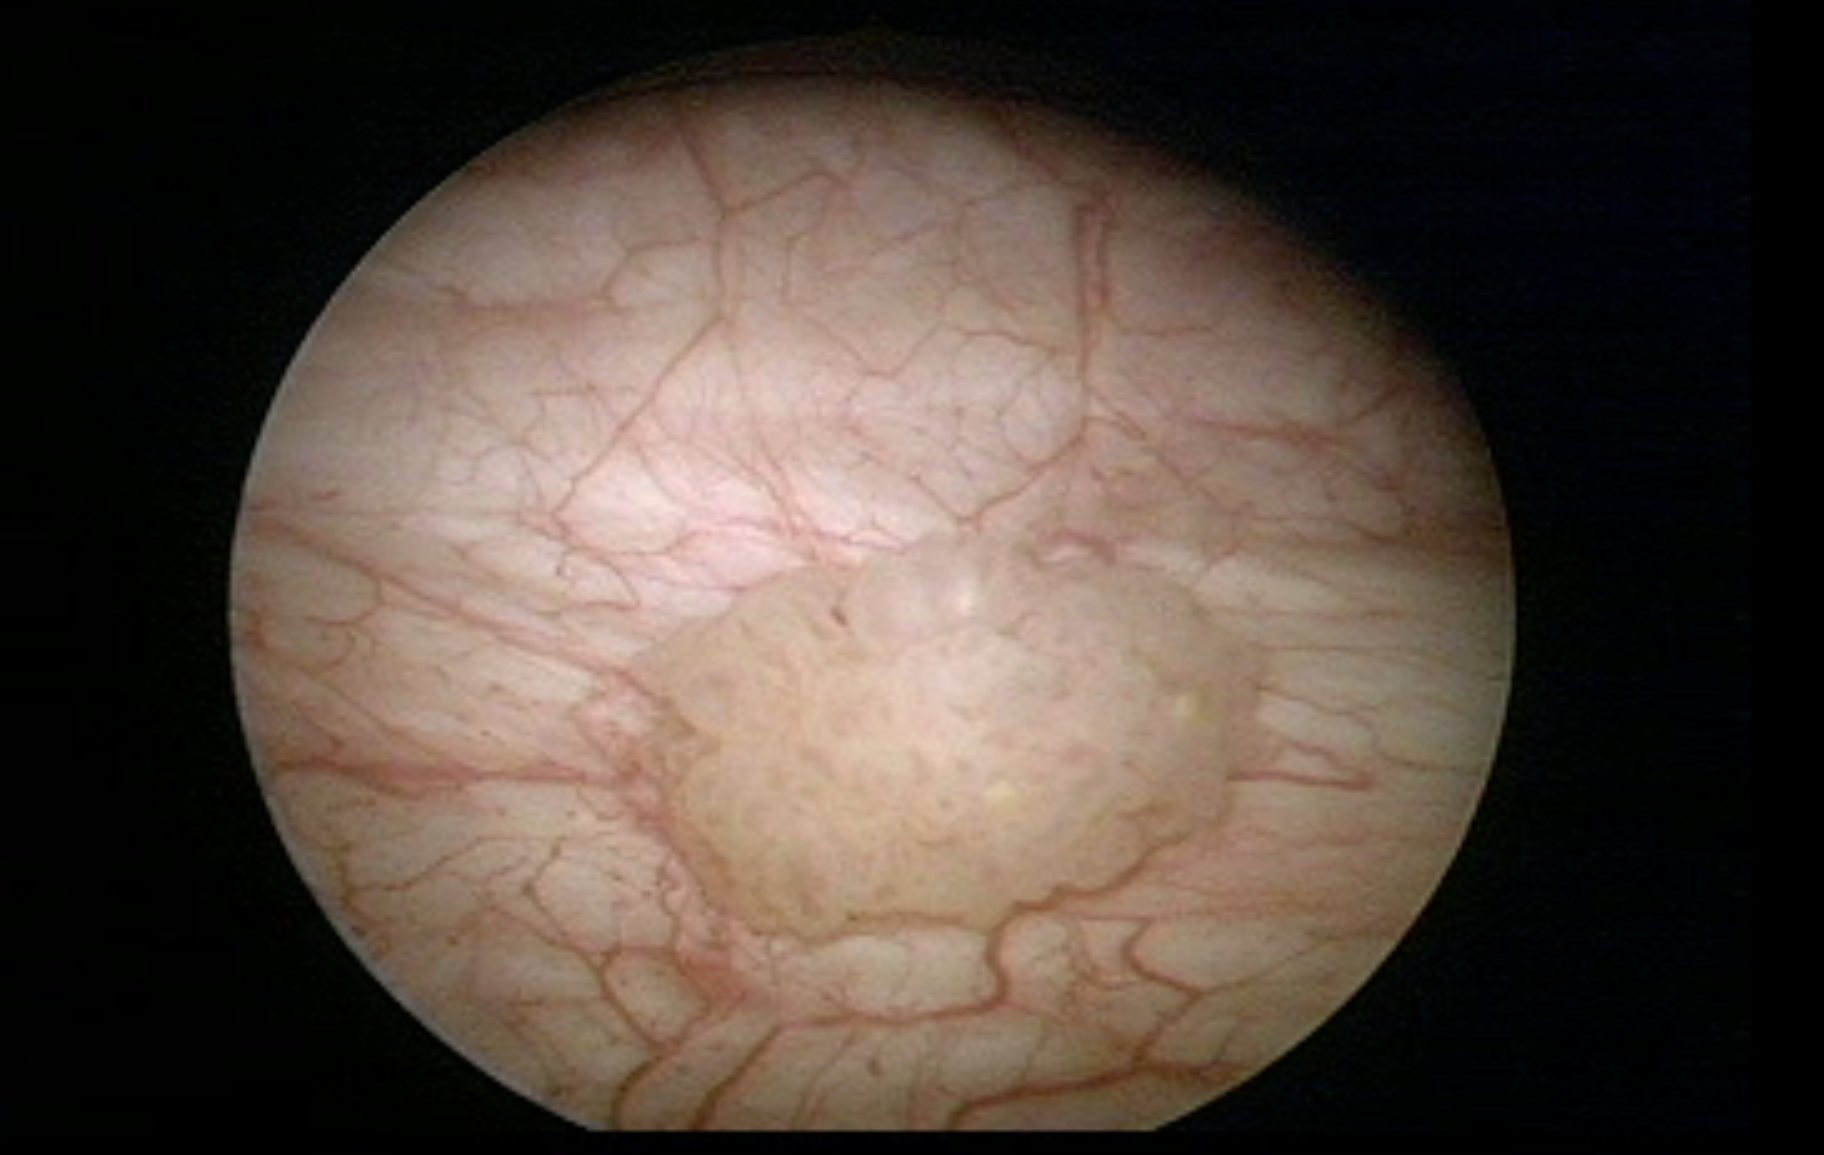
Modality: WLC
Class: Malignant
Subclass: LowGradePapillary
Lesion: L1
Stage: Ta
Morphology: Papillary
Bladder cancer association: Yes